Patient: sex M, age 29
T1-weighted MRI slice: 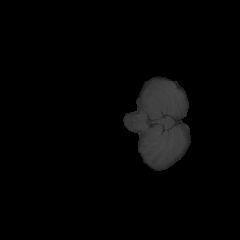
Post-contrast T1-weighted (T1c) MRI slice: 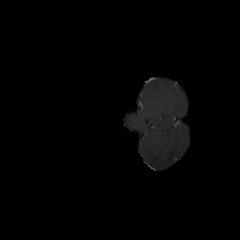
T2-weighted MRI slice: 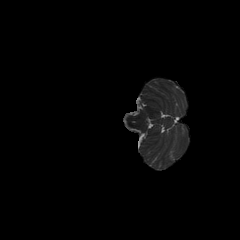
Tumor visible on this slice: no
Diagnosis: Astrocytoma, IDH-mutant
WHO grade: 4